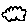
Label: cloud